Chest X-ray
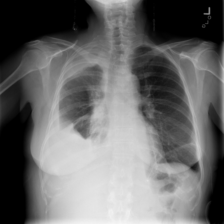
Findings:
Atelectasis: negative
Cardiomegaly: negative
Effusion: negative
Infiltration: negative
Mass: negative
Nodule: negative
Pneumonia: negative
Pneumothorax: negative
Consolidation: negative
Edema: negative
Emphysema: negative
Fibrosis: negative
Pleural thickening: negative
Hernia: negative